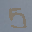
Label: 5